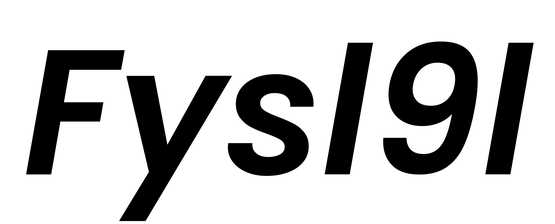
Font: Poppins-SemiBoldItalic